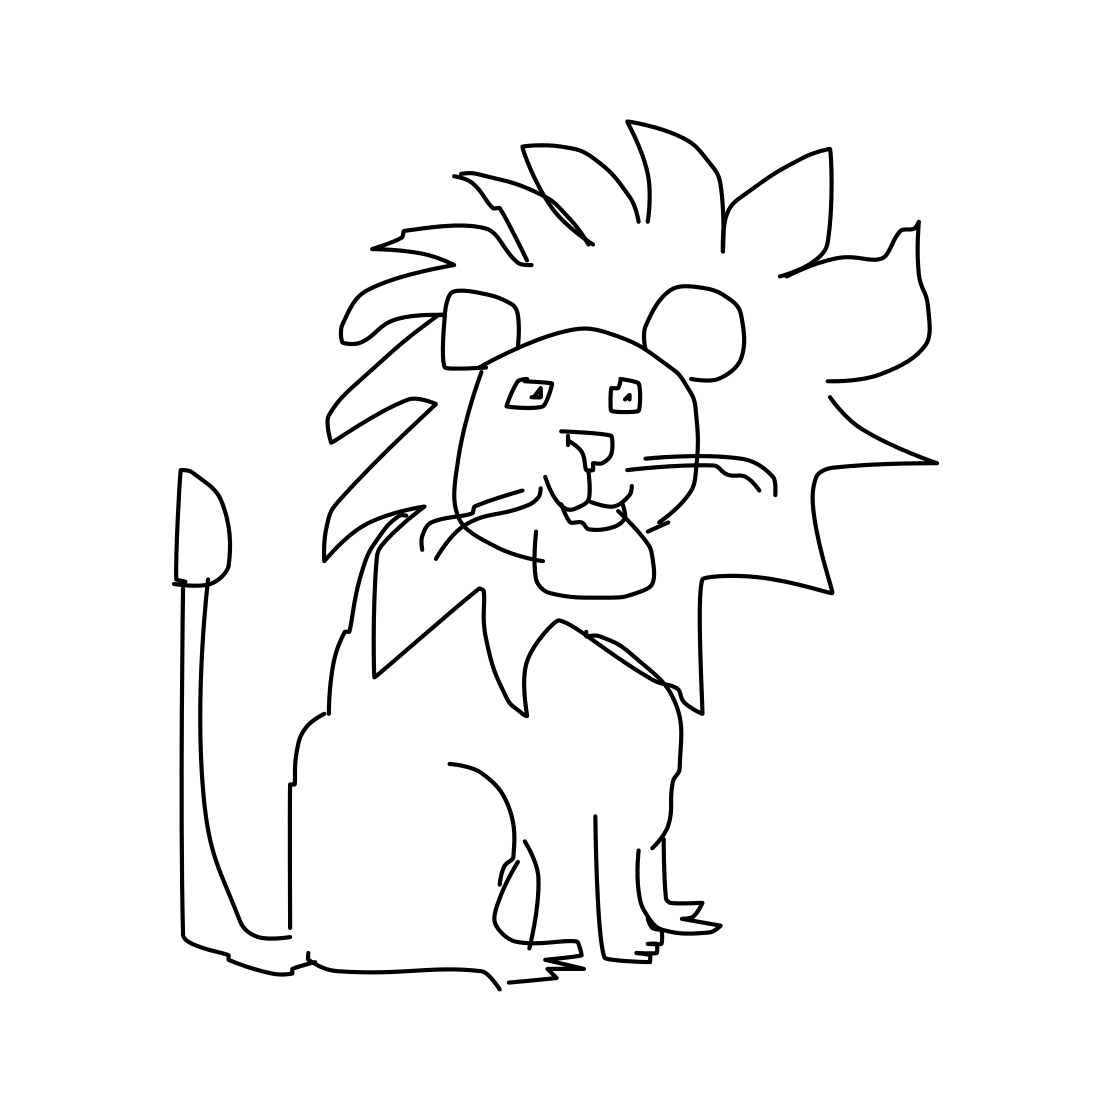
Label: lion